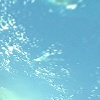
Label: water